Question: I am getting the following error when trying to clone Git repo using egit and eclipse:

Here's what I managed to do so far:
1. Cloning using ssh works but not https
2. Cloning using https and ssh works from the command line on the same URL.
So, this must be an egit / eclipse problem.
Proxy is not configured in eclipse nor do I need one configured to clone this repo.
When I set http.sslVerify = false in gitconfig as suggeested by the error it doesn't help and i'm getting the same error.
Caused by: javax.net.ssl.SSLException: java.lang.RuntimeException: Could not generate DH keypair
Caused by: java.security.InvalidAlgorithmParameterException: Prime size must be multiple of 64, and can only range from 512 to 1024 (inclusive)
Any ideas?
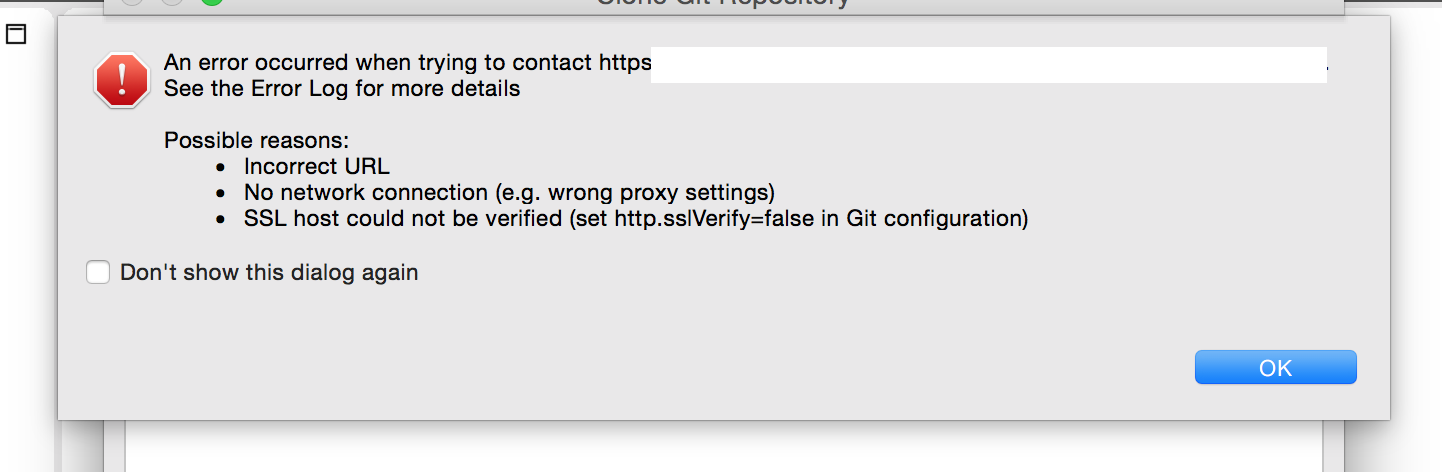
Answer: Solved it by installing the 64 but version of eclipse